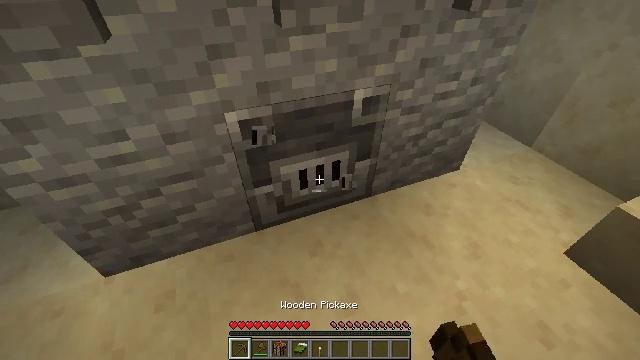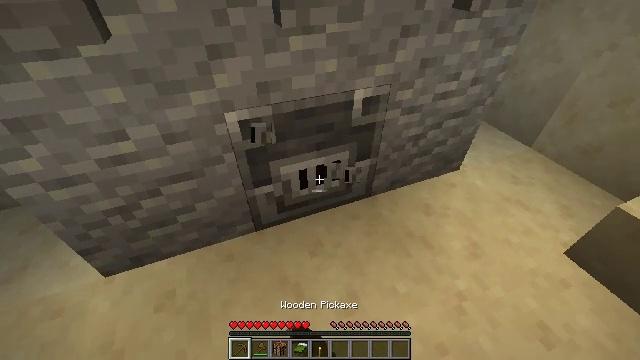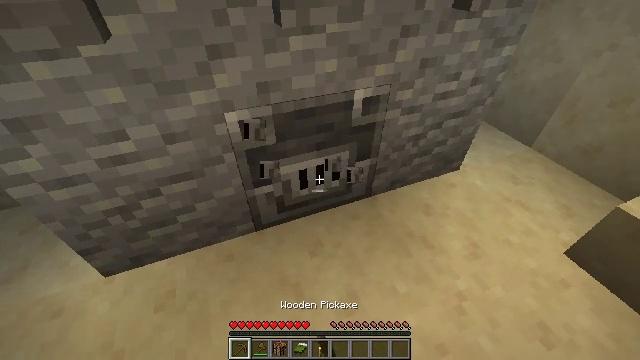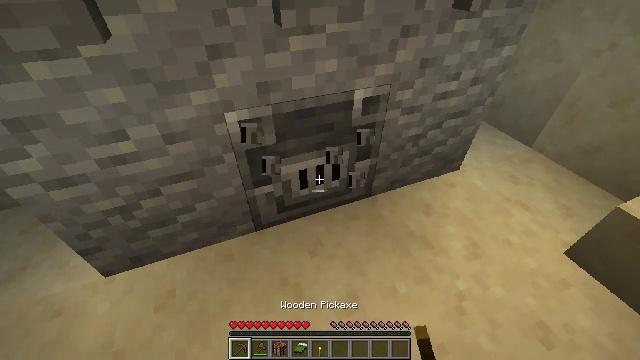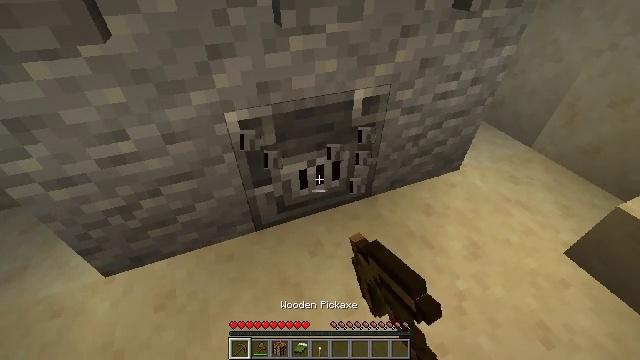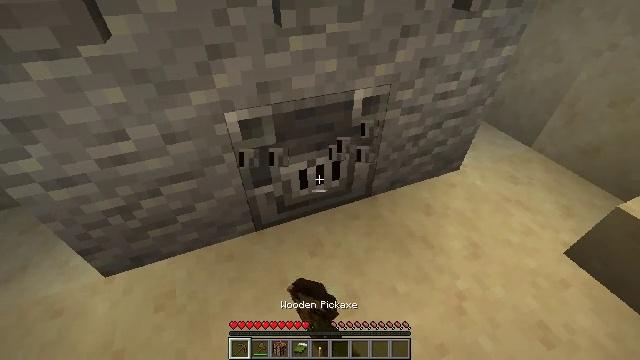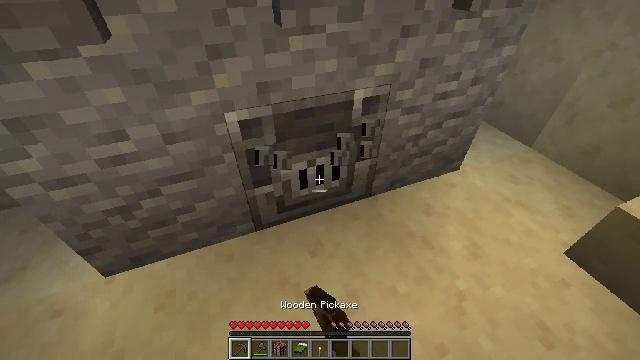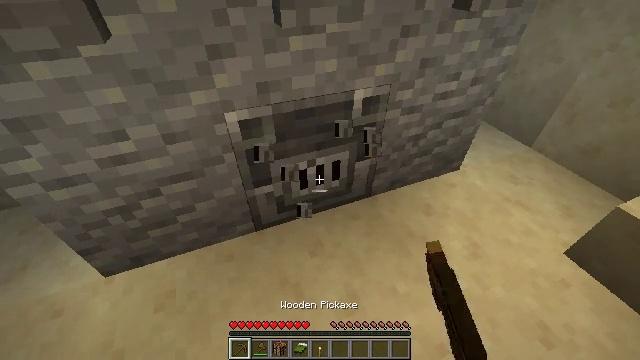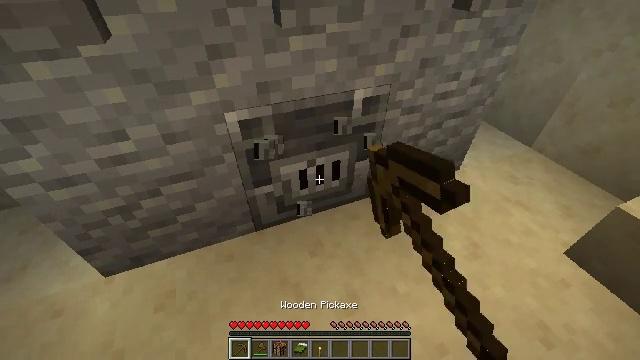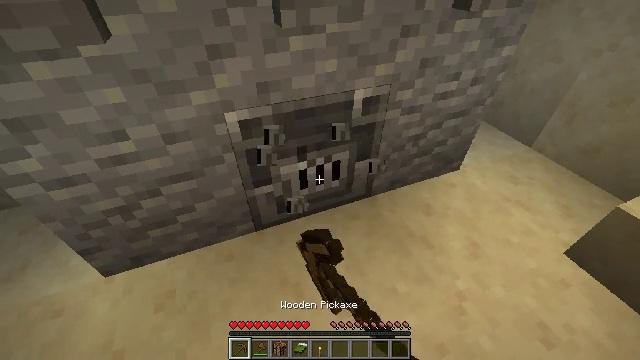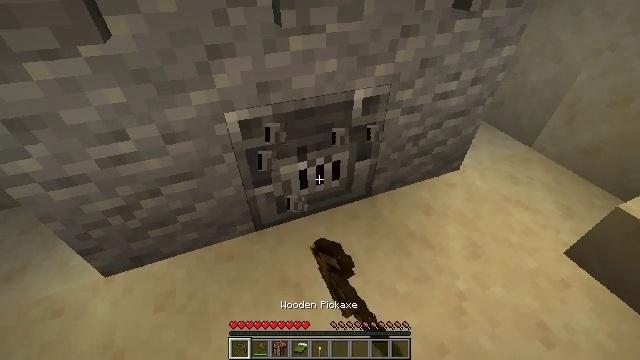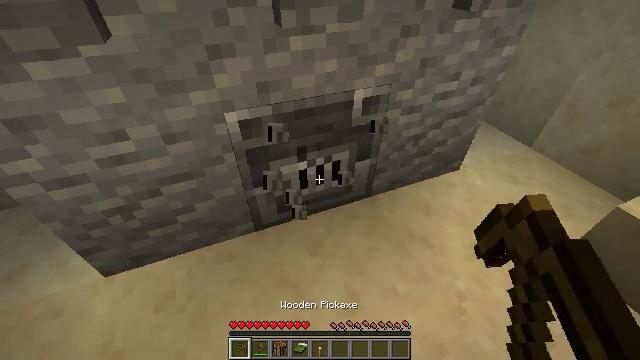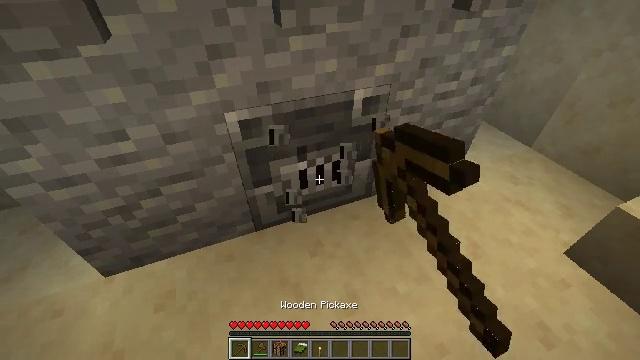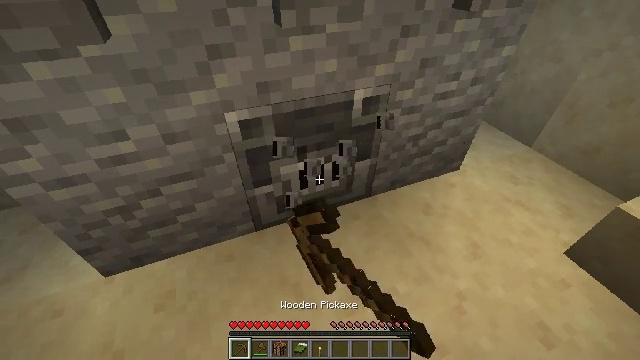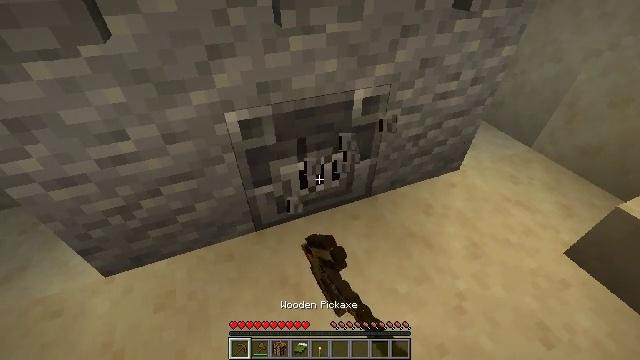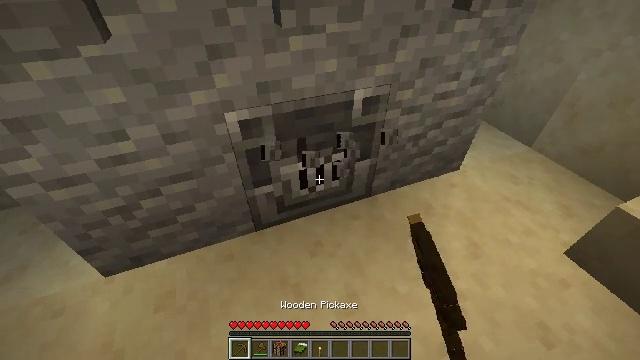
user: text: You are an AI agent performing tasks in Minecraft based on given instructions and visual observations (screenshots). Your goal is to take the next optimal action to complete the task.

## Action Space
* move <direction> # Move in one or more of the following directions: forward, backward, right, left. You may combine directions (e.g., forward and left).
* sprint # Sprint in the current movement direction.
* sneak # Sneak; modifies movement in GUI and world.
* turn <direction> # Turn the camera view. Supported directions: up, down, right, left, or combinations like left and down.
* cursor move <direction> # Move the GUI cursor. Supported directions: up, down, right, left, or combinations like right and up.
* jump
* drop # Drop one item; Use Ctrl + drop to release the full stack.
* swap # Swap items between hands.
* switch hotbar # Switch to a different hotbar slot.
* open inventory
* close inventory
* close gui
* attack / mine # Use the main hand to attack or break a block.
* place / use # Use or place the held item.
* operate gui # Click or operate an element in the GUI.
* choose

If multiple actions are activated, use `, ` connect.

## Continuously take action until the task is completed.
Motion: motion action
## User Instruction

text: Recycle the blast furnace by breaking it.
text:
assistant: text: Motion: attack / mine
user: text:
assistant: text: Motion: attack / mine
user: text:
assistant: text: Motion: attack / mine
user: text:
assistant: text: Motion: attack / mine
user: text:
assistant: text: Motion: attack / mine
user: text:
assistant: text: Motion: attack / mine
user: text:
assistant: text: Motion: attack / mine
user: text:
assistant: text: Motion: attack / mine
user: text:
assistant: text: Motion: attack / mine
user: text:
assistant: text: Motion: attack / mine
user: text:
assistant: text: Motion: attack / mine
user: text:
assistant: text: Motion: attack / mine
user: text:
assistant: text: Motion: attack / mine
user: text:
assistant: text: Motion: attack / mine
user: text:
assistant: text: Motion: attack / mine
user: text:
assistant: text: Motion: attack / mine
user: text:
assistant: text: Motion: attack / mine
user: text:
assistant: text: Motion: attack / mine
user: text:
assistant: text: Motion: attack / mine
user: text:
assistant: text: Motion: attack / mine
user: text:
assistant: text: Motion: attack / mine
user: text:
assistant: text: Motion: attack / mine
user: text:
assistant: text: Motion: attack / mine
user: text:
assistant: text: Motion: attack / mine
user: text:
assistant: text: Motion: attack / mine
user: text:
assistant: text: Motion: attack / mine
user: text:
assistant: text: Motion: attack / mine
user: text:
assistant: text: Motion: attack / mine
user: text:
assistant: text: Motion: attack / mine
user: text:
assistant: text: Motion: attack / mine